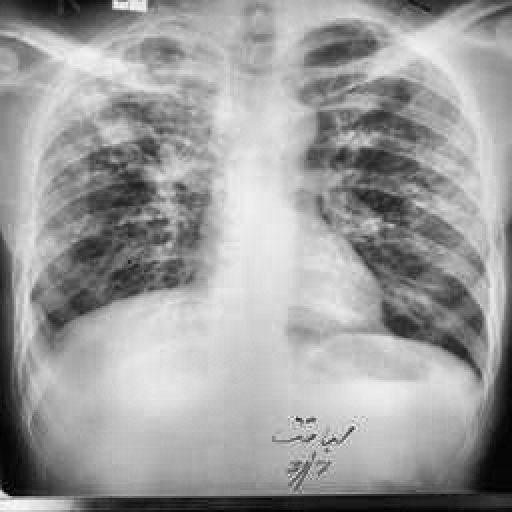
Finding: TUBERCULOSIS